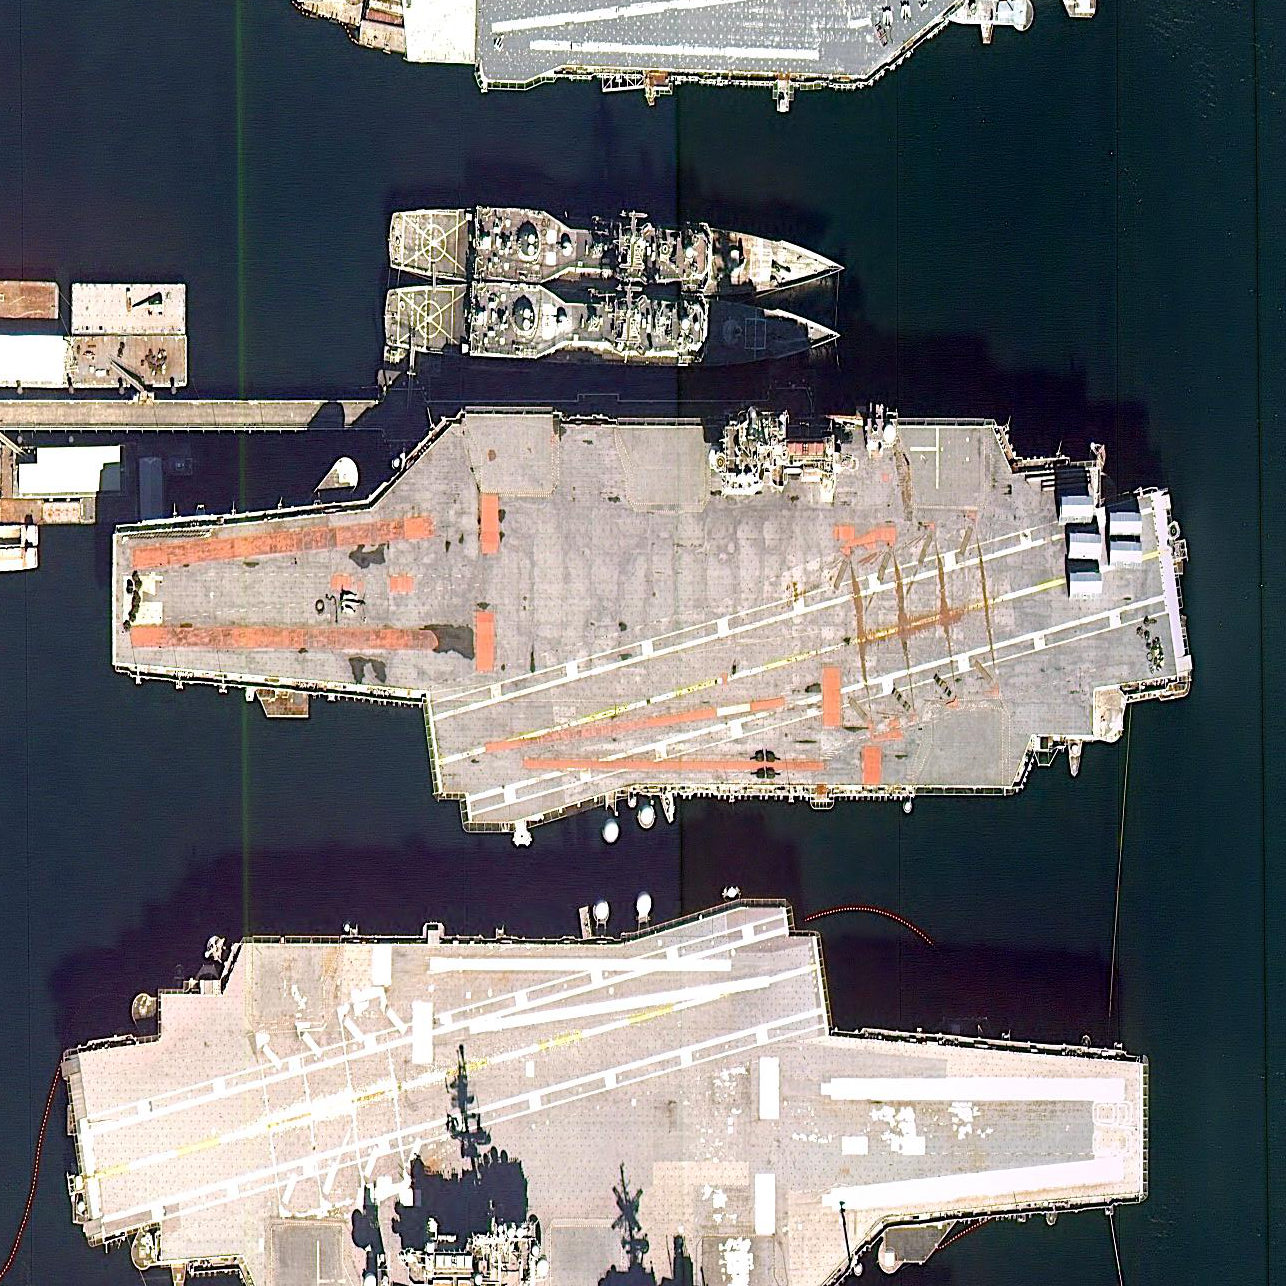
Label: aircraft_carrier